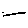
Label: line